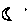
Label: moon